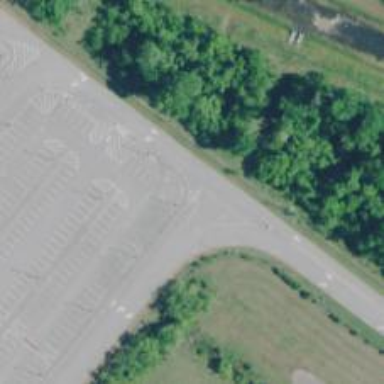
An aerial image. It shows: Driveway leading to service road.